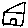
Label: house